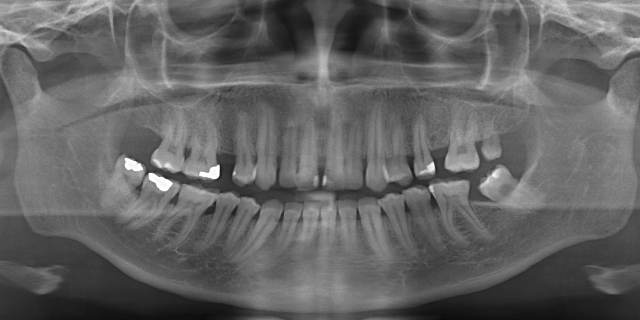
adult